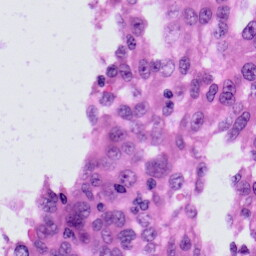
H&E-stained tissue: Skin